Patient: sex F, age 77
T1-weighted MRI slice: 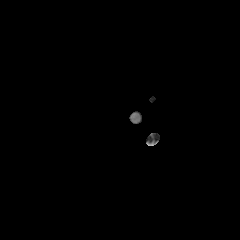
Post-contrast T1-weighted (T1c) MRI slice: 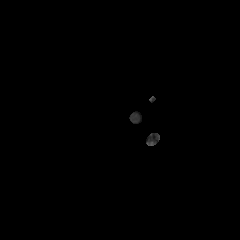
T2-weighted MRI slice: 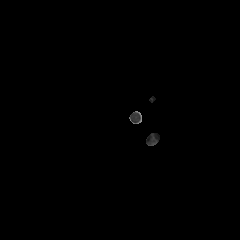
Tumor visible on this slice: no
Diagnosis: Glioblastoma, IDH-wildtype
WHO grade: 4